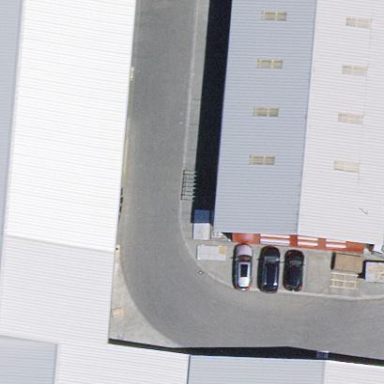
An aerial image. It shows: Commercial building.